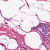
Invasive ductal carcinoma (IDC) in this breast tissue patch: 0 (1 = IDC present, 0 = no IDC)